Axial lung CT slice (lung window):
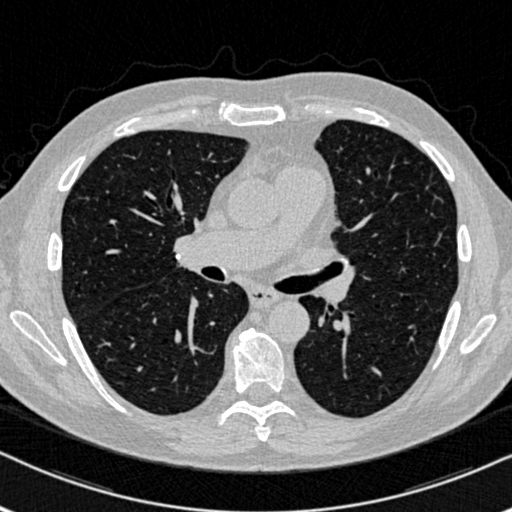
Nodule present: no